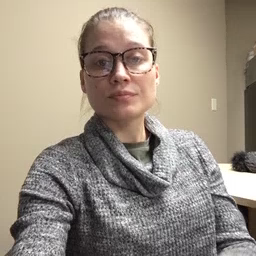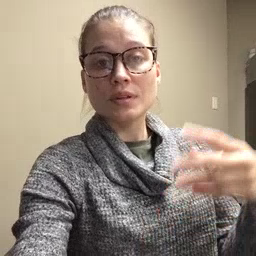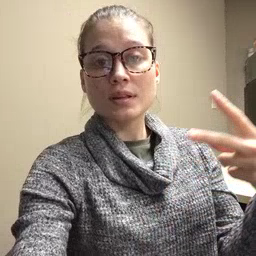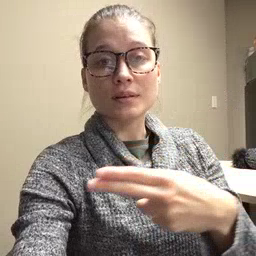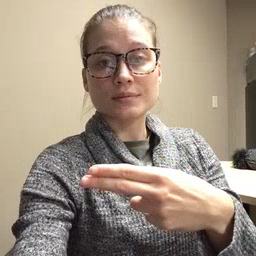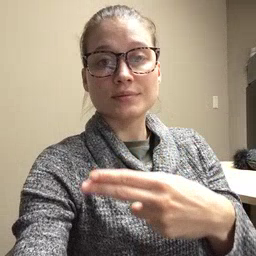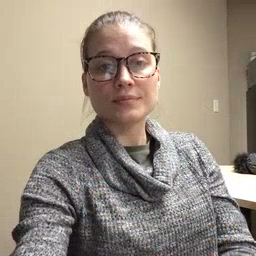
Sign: cut